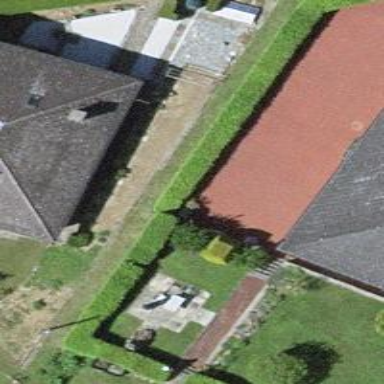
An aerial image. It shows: Hedge acting as barrier.